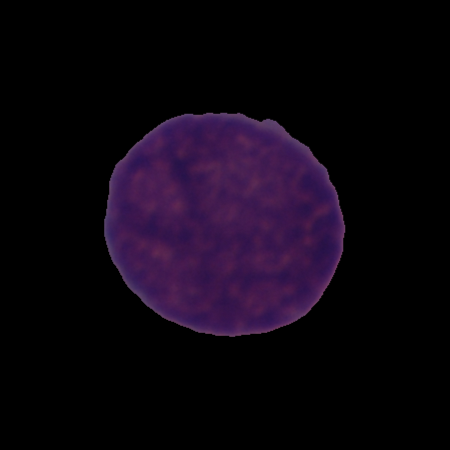
Label: cancer